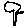
Label: tree